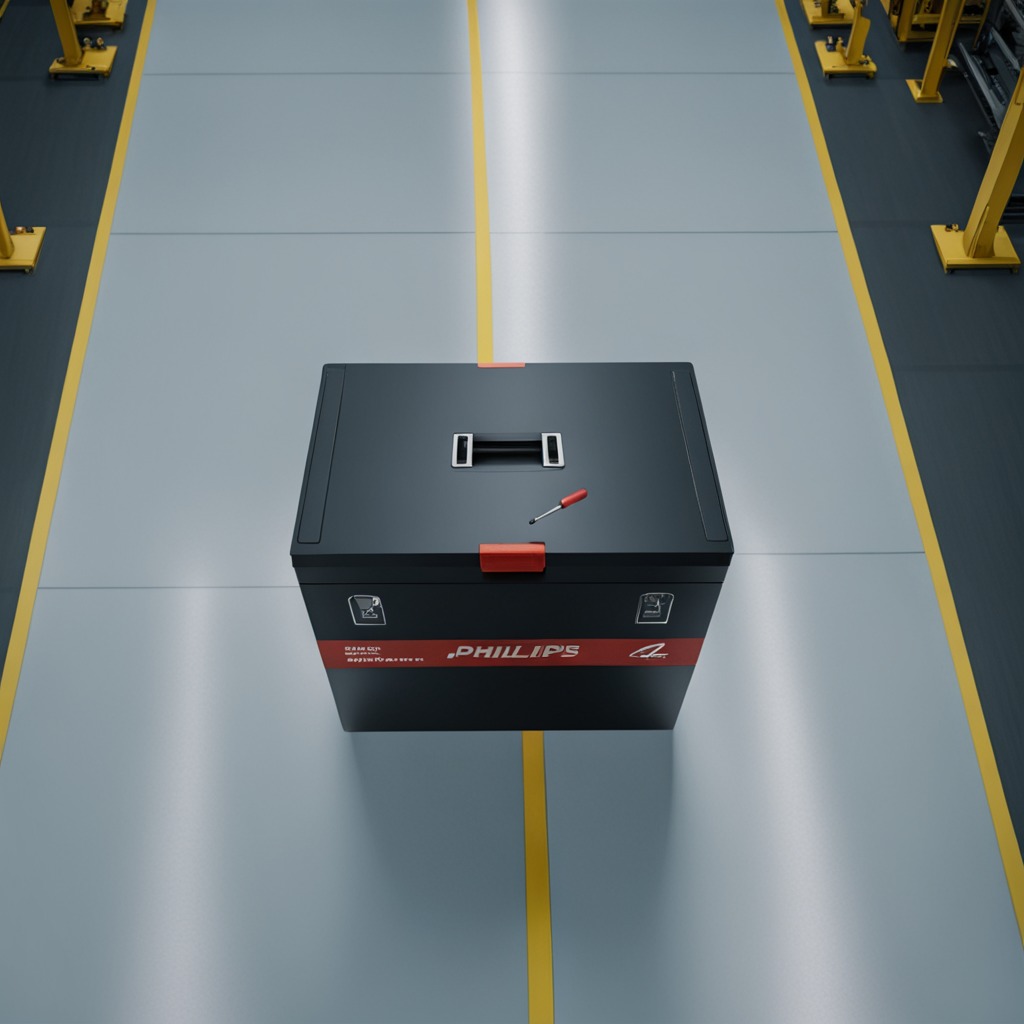
A screwdriver lies on the toolbox surface in an airplane hangar workshop 8K.